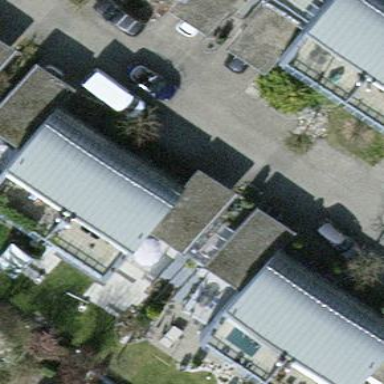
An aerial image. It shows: Terrace building.